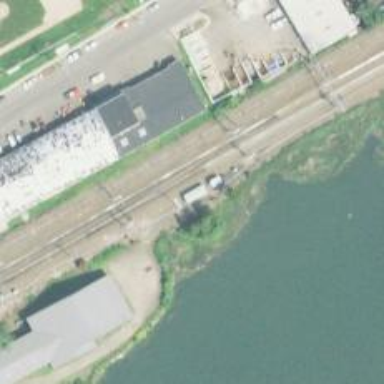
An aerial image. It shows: Railroad crossover.